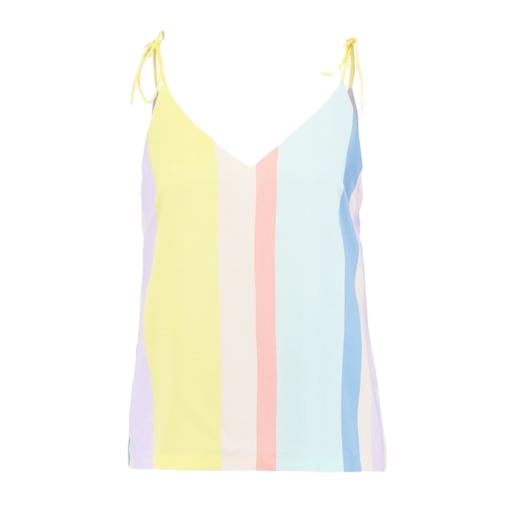
multicolor parker v neck cami, multicolor petite nicole tie waist strappy cami vest, multicolor shelf cami top, white background